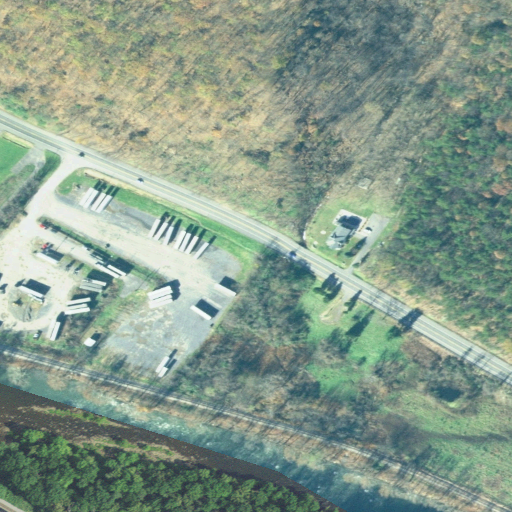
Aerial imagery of valley in Maryland named Wildcat Hollow containing deciduous forest, low intensity development, mixed forest, medium intensity development, open water, pasture, open development, high intensity development, grassland, shrub, and herbaceous wetlands